Question: I have 2 projects working with google maps sdk, they are currently in the Appstore.
Things to have in mind:
- - - -
Today I've opened Xcode as usual with the first project, tried to compile and debug on the iPhone and I sometimes get a 'EXC_BAD_ACCESS (code=1...)' crash on the app and sometime get 'EXC_BAD_ACCESS (code=EXC_ARM_DA_ALING...)', no stack trace in here, but always on main.m:
'''
return UIApplicationMain(argc, argv, nil, NSStringFromClass([TGPAppDelegate class]));
'''
Seeing the first thread I've discovered that this is error is related to google maps:

Tried the following:
- - - <URL>
The weird part is that I also:
- -
Both project are in an early beta state, so I don't if the are any real user have this problem but I'm worried that some users wont be able to use the apps because of this.
I couldn't find too much information over the internet and I don't even know where to look, is there any reported known error regarding this?, anyone else with the same issue?
Here is the sample code I'm using:
'''
-(void)viewDidLoad {
[super viewDidLoad];
GMSCameraPosition *camera = [GMSCameraPosition cameraWithLatitude:37.80948
longitude:5.965699
zoom:2];
GMSMapView *mapView = [GMSMapView mapWithFrame:CGRectZero camera:camera];
self.view = mapView;
}
'''
EDIT 1:
Doing more tests, found out that the problem appears only when debugging (attaching the debugger when running the app), if you run the app from the iPhone and after that you attach the debugger to the process, everything runs ok, I mean, if the map tries to render when the debugger is attached then you will get the exc_bad_access, it's a debugger error then?, I'm confused
EDIT 2:
This in answered <URL>
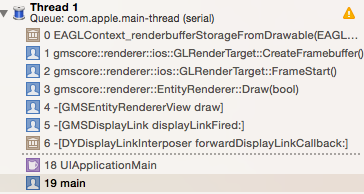
Answer: The answer to this is not mine, this in answered <URL>, I' m just quoting him so anyone can see the answer.
> I've found the root of the problem and have a workaround:The problem seems to be triggered by OpenGL ES Frame Capture in XCode;
I'm guessing this problem started when Apple added Metal to the mix as
of XCode 6.4/iOS 8.3, perhaps somehow adversely affecting the entire
frame capture debugging system.The workaround:
I've found the root of the problem and have a workaround:The problem seems to be triggered by OpenGL ES Frame Capture in XCode;
I'm guessing this problem started when Apple added Metal to the mix as
of XCode 6.4/iOS 8.3, perhaps somehow adversely affecting the entire
frame capture debugging system.
1. In XCode, go to Product > Scheme > Edit Scheme...
2. Select the "Run" Tab on the left.
3. Select the "Options" sub-tab on the top.
4. Change "GPU Frame Capture" from "Automatically Enabled" or "OpenGL ES" to either "Metal" or "Disabled".
This disables OpenGL ES frame capture, which isn't great, but allows
you to continue debugging your builds.Not sure if this issue is Apple's or Google's but I'll be posting bug
reports to both. Happy coding!